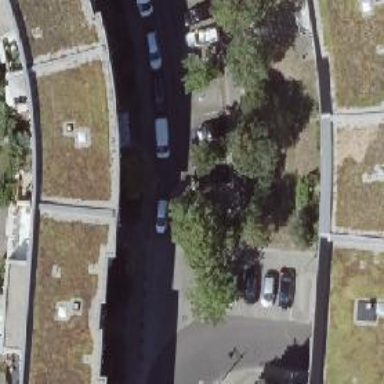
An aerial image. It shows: Footway.